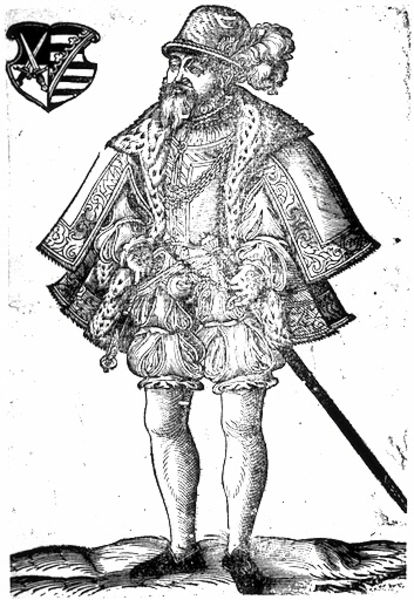
Titel: Bildnis des Herzogs Johann Kasimir von Sachsen-Weimar-Coburg?
Künstler: Lucas d.Ä. Cranach
Institution: (Seriendruck)
Schlagwörter: feder, körper, mann, umhang, bar, grau, hut, hüte, kopfbedeckungen, schwarz, weiss, zeichnung, blick, muster, alt, bart, hose, jacke, mütze, mützen, federn, hermelin, kragen, pelz, stehen, herr, portrait, porträt, feld, mantel, adel, renaissance, beine, federbusch, federhut, kopfbedeckung, holzschnitt, schuhe, hosen, kette, grafik, graphik, monochrom, strumpf, strümpfe, tusche, druck, lithographie, schwarz-weiss, radierung, stich, schwert, schwerter, soldat, adeliger, degen, nerz, ritter, ganzkörper, spitzbart, ganzfigur, wappen, dolch, mittelalter, strumpfhose, wams, krieger, herzog, kniestrümpfe, edelmann, freundlich, filigran, kupferstich, netz, knecht, gestrichelt, sachsen, albrecht, beinkleid, pumphose, kurze hose, zobel, schert, schwet, paletot, kurzhose, saäbel, standesbild, handgezeichnet, lebensgroß, goldene fließ, ledershue